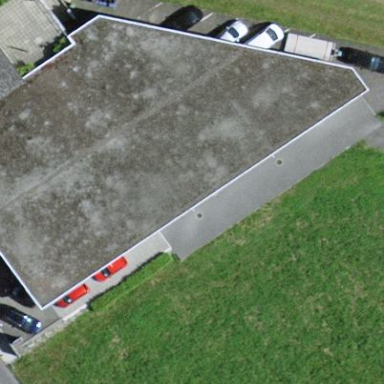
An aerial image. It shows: View of roof of building.